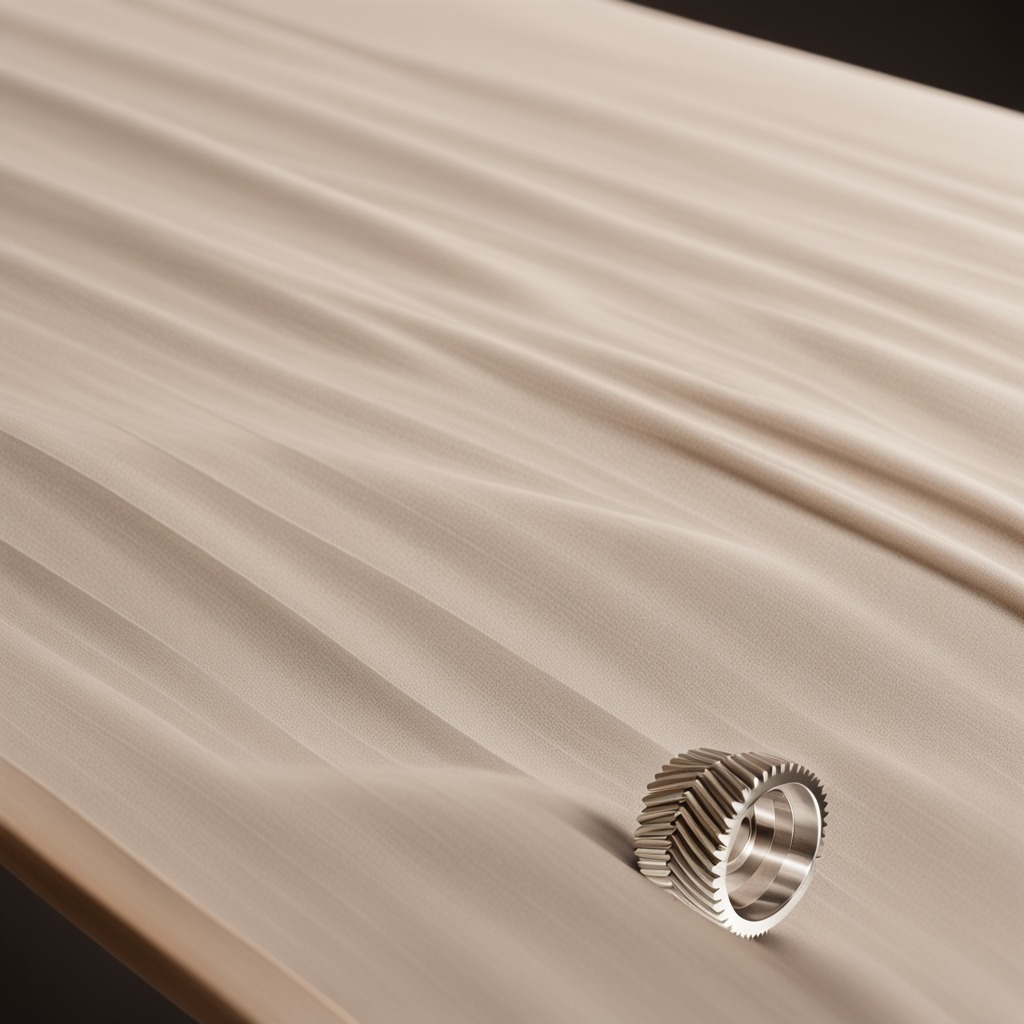
A steel gear with teeth is lying on a wooden table in an outdoor workshop during daytime bright natural light soft shadows worn but beneath the cloth.